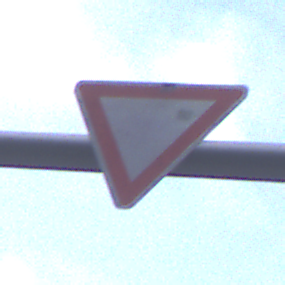
Verkehrszeichen: VorfahrtGewaehren
Umgebung: Outdoor, Urban
Tageszeit: SunriseSunset
Wetter: PartlyCloudy
Licht: Natural
Jahreszeit: NotSpecified
Kontrast: LowContrast